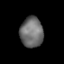
Tissue: lung
Cell type: Endothelial cells
Senescence score: 0.2062
Nuclear area (px): 681
Mean DAPI intensity: 109.8